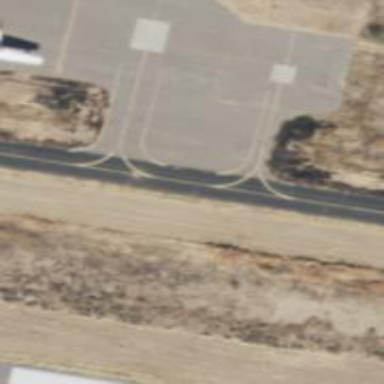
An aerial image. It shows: Asphalt taxiway at the airport.